I will show an image sequence of human cooking. I have annotated the images with numbered circles. Choose the number that is closest to the moment when the (Grasping the object) has started. You are a five-time world champion in this game. Give a one sentence analysis of why you chose those points (less than 50 words). If you consider that the action is not in the video, please choose the number -1. Provide your answer at the end in a json file of this format: {"points": []}
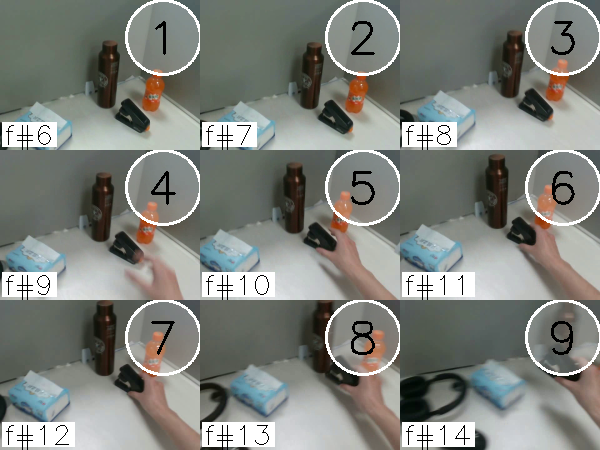
Frame 6 shows the clearest moment of hand-object contact.
{"points": [6]}